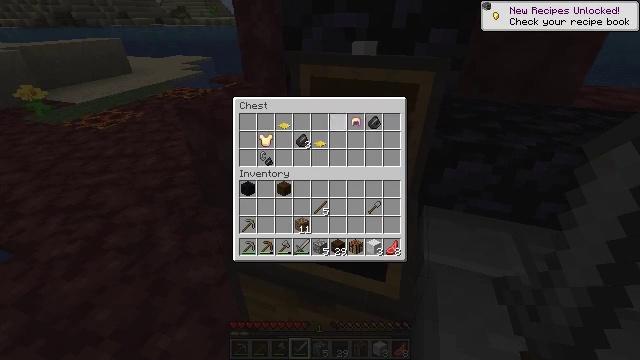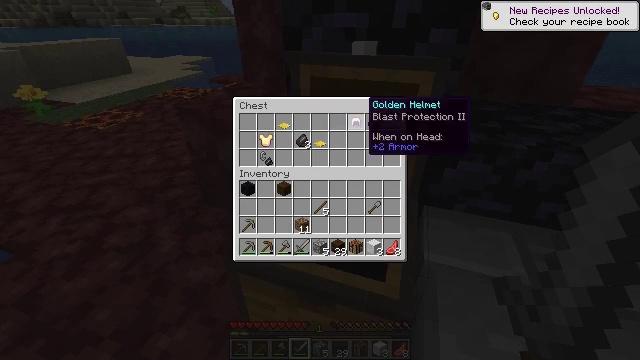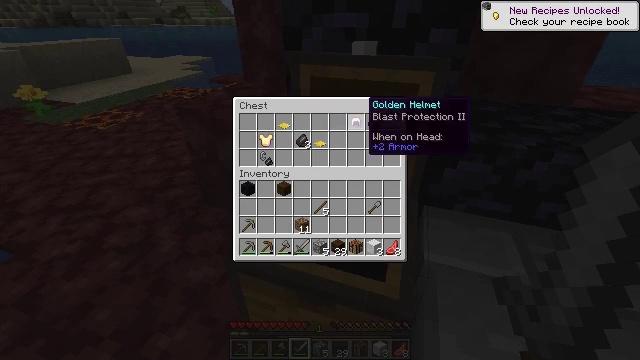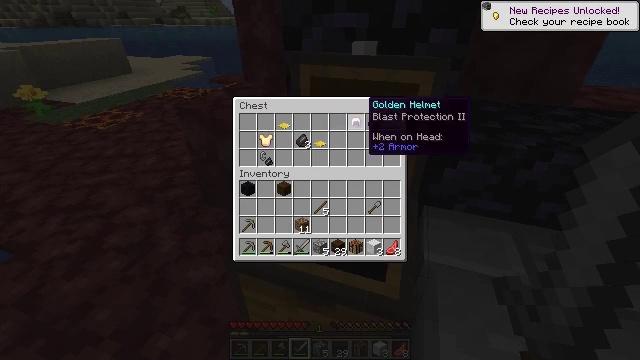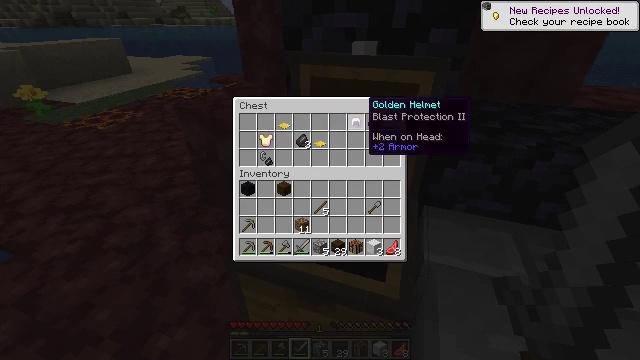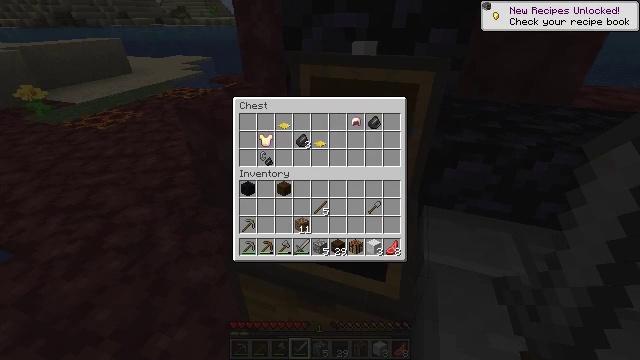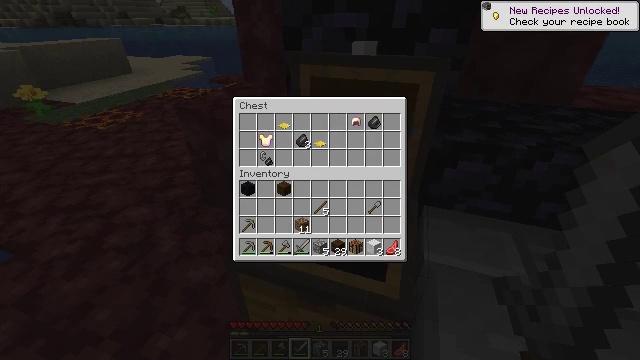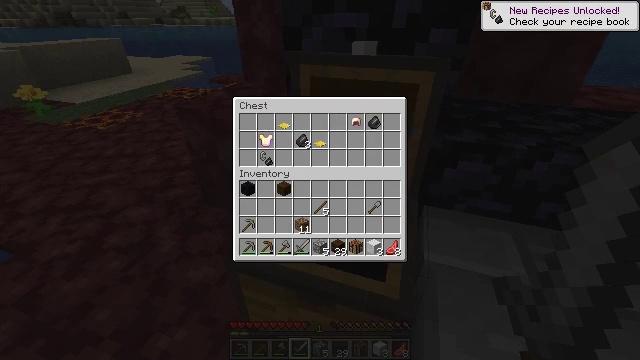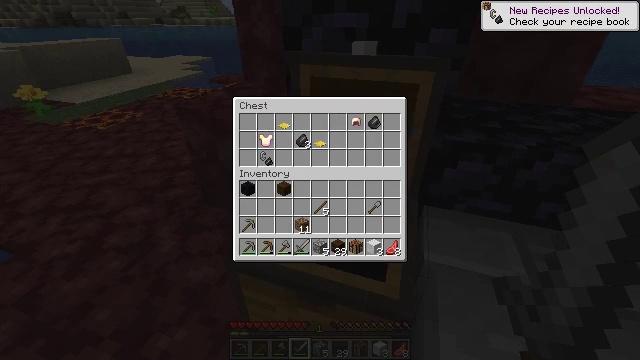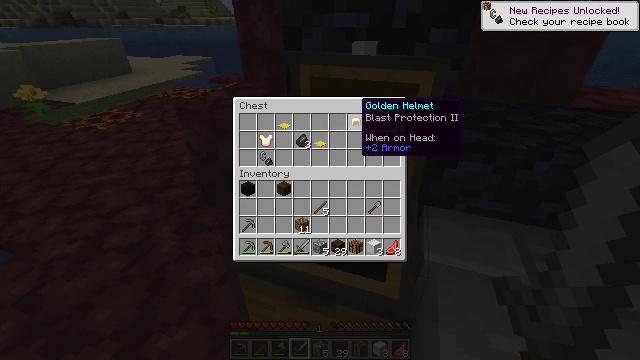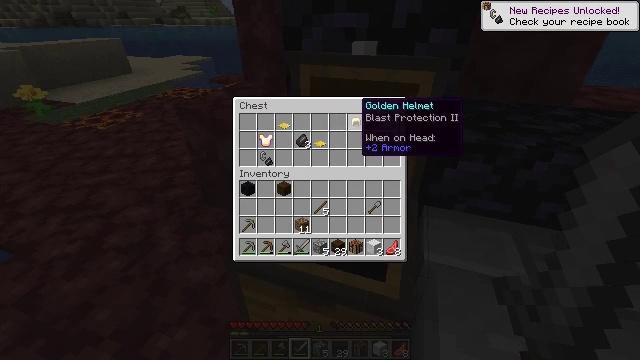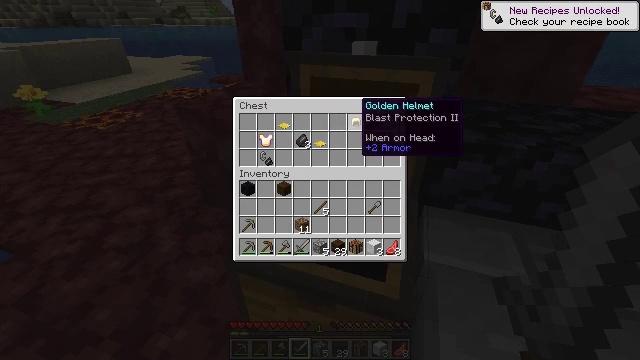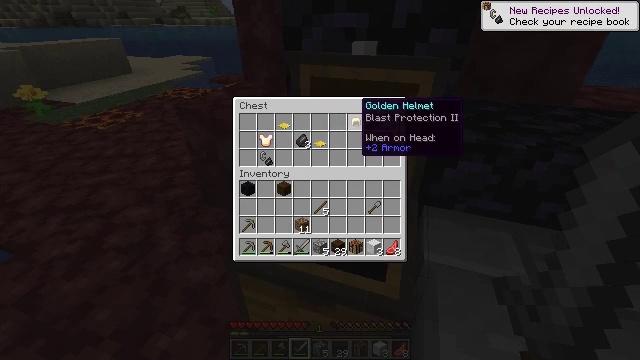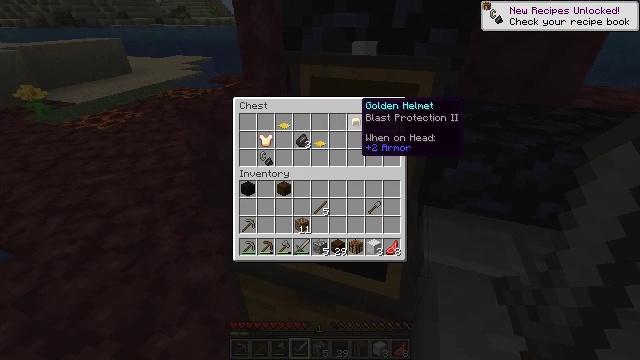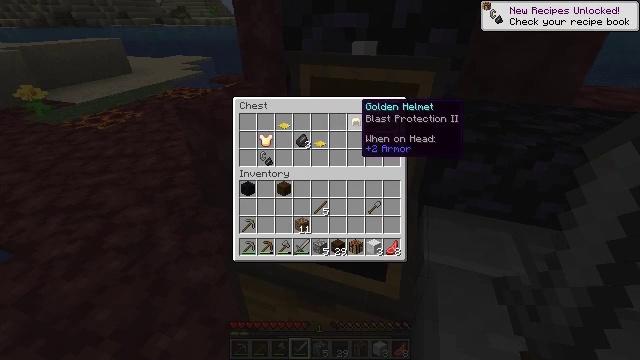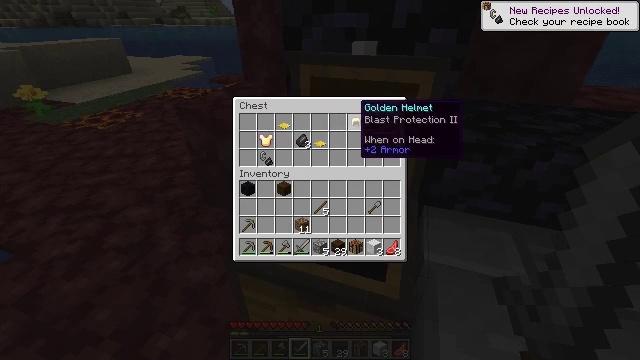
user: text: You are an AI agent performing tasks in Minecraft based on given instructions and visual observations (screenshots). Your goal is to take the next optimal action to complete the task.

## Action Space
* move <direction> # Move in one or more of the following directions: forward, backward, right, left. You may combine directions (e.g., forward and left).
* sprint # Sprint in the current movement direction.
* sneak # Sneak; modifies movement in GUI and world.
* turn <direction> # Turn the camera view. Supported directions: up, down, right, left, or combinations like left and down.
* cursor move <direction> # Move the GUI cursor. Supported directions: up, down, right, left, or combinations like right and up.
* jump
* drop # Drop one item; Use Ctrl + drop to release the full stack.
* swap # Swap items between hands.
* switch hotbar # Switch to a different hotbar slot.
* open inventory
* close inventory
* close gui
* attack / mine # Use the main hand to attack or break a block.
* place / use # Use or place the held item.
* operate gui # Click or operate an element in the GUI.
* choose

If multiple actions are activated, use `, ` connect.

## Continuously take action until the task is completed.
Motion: motion action
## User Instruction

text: Dig up some sand.
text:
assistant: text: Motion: cursor move right
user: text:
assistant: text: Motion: no_op
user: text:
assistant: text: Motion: no_op
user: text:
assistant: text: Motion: no_op
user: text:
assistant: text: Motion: no_op
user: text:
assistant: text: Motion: no_op
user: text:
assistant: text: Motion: no_op
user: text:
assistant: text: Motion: no_op
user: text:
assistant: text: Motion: no_op
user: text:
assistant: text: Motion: no_op
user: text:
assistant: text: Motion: no_op
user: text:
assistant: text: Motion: no_op
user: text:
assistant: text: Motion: no_op
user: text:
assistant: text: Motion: no_op
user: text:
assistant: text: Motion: no_op
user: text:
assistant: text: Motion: sneak
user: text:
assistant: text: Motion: sneak
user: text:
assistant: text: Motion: sneak
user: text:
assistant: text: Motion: sneak, operate gui
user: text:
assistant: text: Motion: sneak, operate gui
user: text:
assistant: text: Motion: sneak, operate gui
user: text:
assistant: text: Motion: sneak
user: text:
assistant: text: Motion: sneak, cursor move left
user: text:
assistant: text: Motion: sneak, cursor move left and down
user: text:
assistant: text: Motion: sneak, cursor move left
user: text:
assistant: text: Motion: sneak
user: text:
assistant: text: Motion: sneak
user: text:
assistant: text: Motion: sneak
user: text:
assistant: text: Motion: sneak
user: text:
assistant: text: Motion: sneak